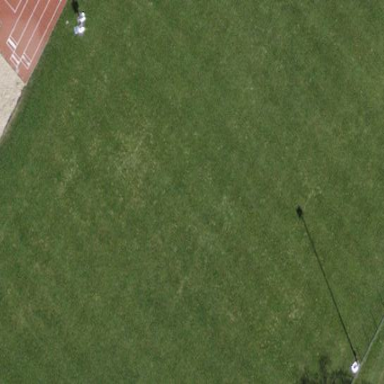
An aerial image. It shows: Grass pitch used for soccer.